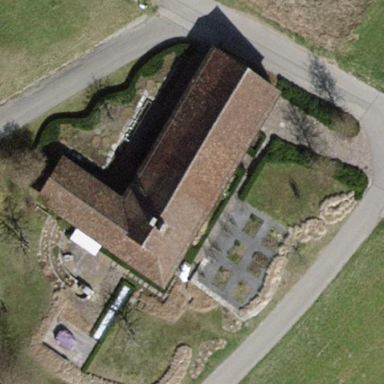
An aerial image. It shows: Building with tiled roof.